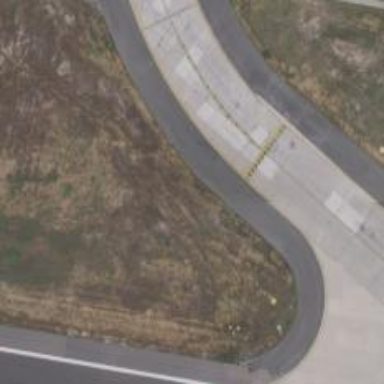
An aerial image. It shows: Image of taxiway at airport.